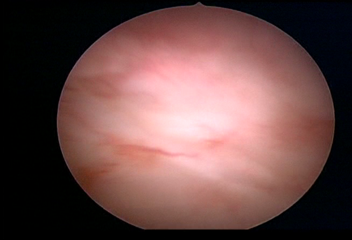
Modality: WLC
Class: Normal mucosa
Bladder cancer association: No